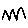
Label: zigzag